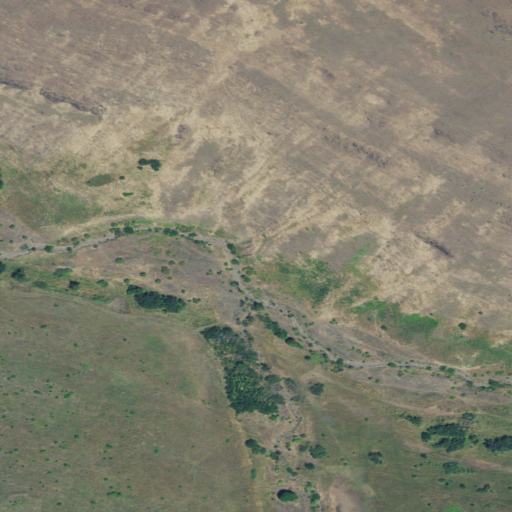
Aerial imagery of valley in Oregon named Red Hawk Gulch containing grassland and evergreen forest